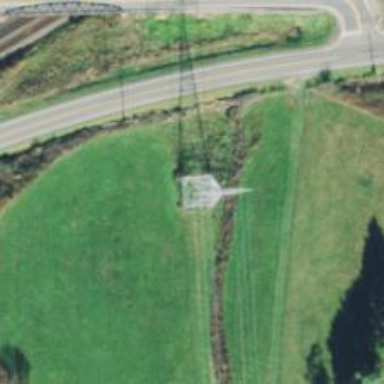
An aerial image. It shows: Lattice structure tower used for power transmission.